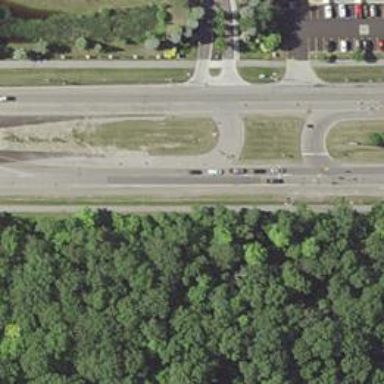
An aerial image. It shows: Secondary link road.